Field crop: maize
Growth stage: 2
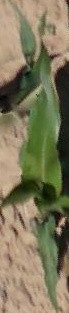
Species: maize